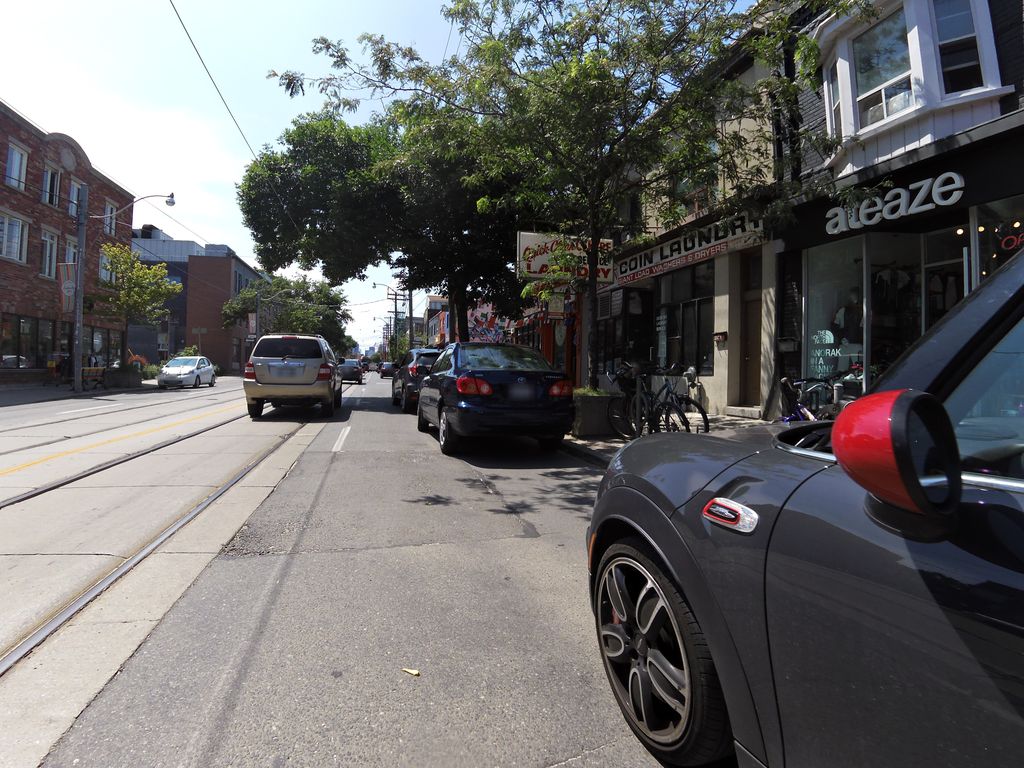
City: toronto